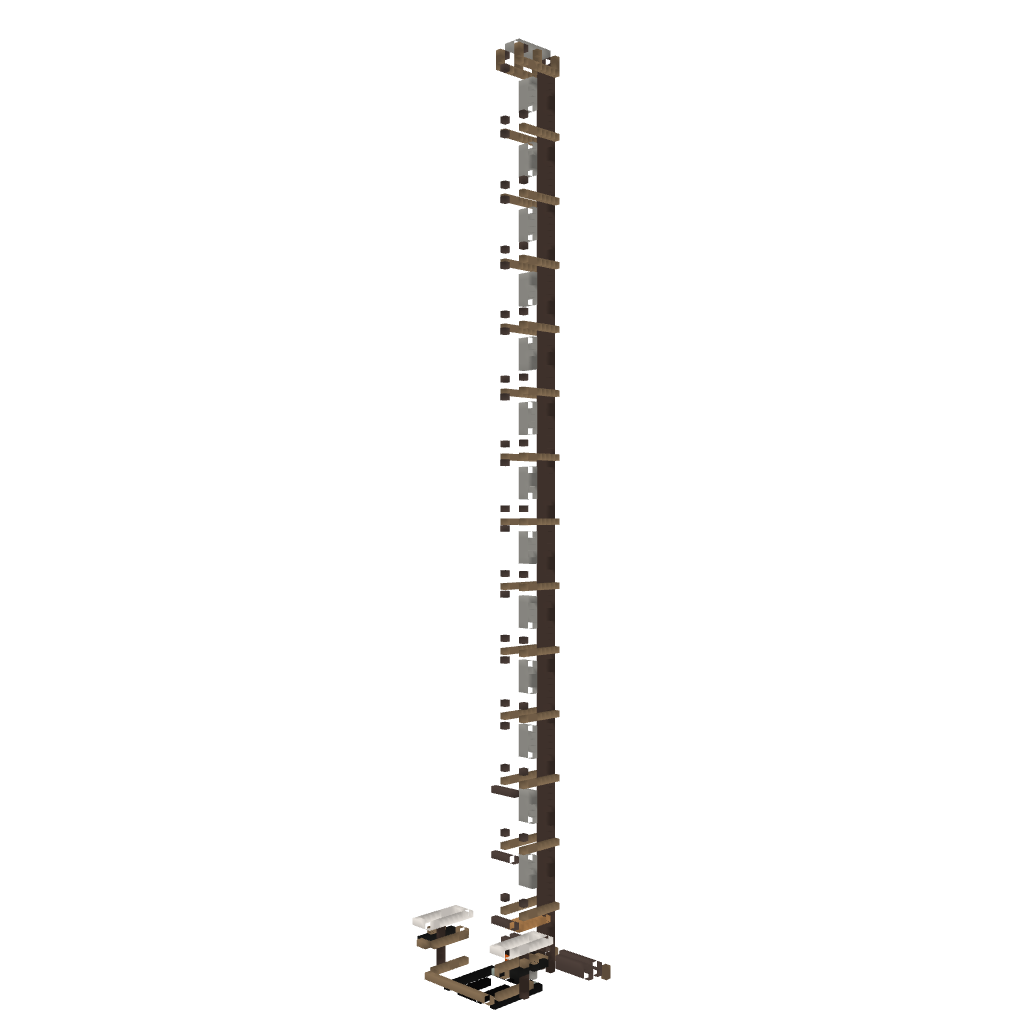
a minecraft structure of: Thimble (diving platform)